Question: I'm having trouble with a homework...
I am quite new to 'HTML/CSS' and I can't find a fix to my images spilling out of my table... no matter the sizes of my pictures, they still won't fit in the table cells...
Table image:

'''
<div class="section1 center">
<p class="section1Text">
Pamela Holland is a University of Melbourne trained Clinical
Psychologist practicing in Melbourne's far southeastern suburbs and West
Gippsland who specializes in the delivery of scientifically supported
cognitive-behavioral therapies (CBT) to adults and older adolescents
experiencing emotional difficulties.
</p>
<table style="position:absolute;z-index:6;color:white;font-
size:13px;top:145px;left:160px;">
<tr>
<td><img src="images/bullets.png" width="15px"></td>
<td>8 years of experience</td>
<td><img src="images/bullets.png" width="15px"></td>
<td>Full confidentiality</td>
</tr>
<tr>
<td><img src="images/bullets.png" width="15px"></td>
<td>Modern and effective methods of psychotherapy</td>
<td><img src="images/bullets.png" width="15px"></td>
<td>My office is located in city center</td>
</tr>
</table>
<img src="images/owner.png" width="700px">
<div class="dividerTransparency center">
<p>gsasga</p>
</div>
</div>
'''
and my CSS:
'''
.section1 {
width:50%;
background-color:#aba89d;
position:relative;
}
.section1Text{
z-index:5;
position:absolute;
text-align:center;
width:60%;
font-size:13px;
color:white;
top:70px;
left:210px;
}
.dividerTransparency {
width:100%;
height:42px;
background-color:rgba(103,101,96,.5);
position:relative;
z-index:3;
}
.section1 img {
margin-left:50px;
position:relative;
bottom:-45px;
z-index:2;
}
'''
I hope this is okay.. I dont know an easier way to share the code here since I am quite new...
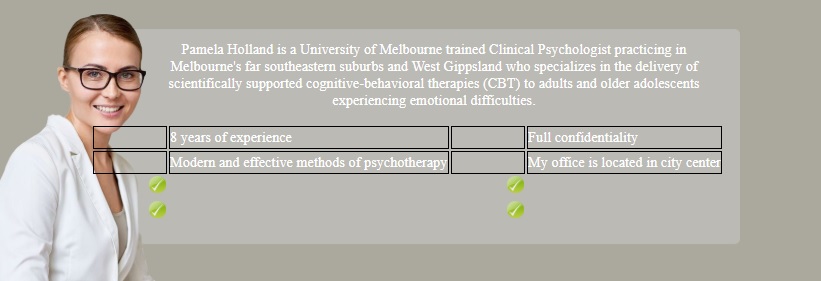
Answer: Please add below css.
'''
table tr td img{
bottom:auto;}
'''
It's work for me.